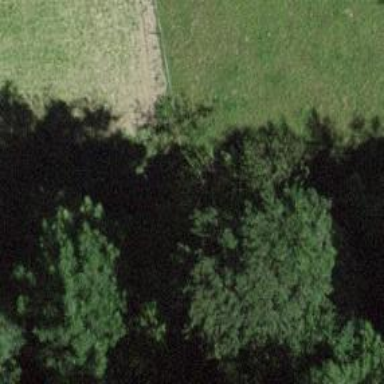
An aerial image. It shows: Ground path.